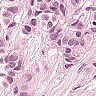
Metastatic tissue present: yes